Aerial crown-view tile of a tropical tree (Barro Colorado Island, Panama), acquired 20250414:
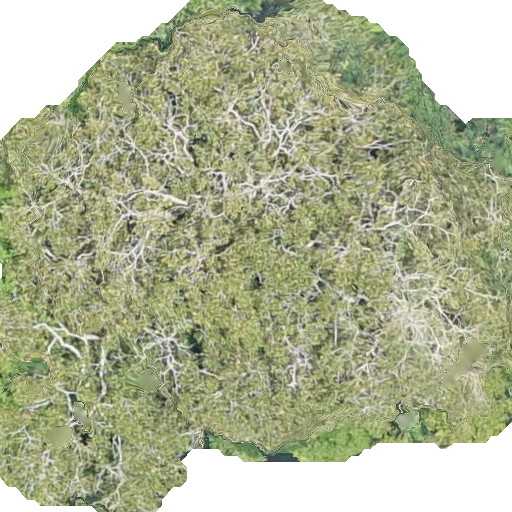
Species: Dipteryx oleifera
GBIF accepted scientific name: Dipteryx oleifera
Crown area: 342.312 m²